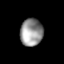
Tissue: lung
Cell type: T cells
Senescence score: 0.2049
Nuclear area (px): 609
Mean DAPI intensity: 147.67